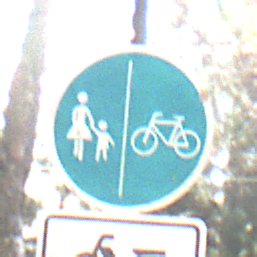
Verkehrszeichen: GetrennterRadUndGehwegRadwegRechts
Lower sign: EinspurigeFahrzeugeFrei2
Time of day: MorningAfternoon
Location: Outdoor (Nature)
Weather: Clear
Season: Winter
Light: Natural